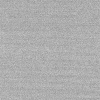
Atmospheric dust classification: dusty